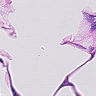
Metastatic tissue present: no